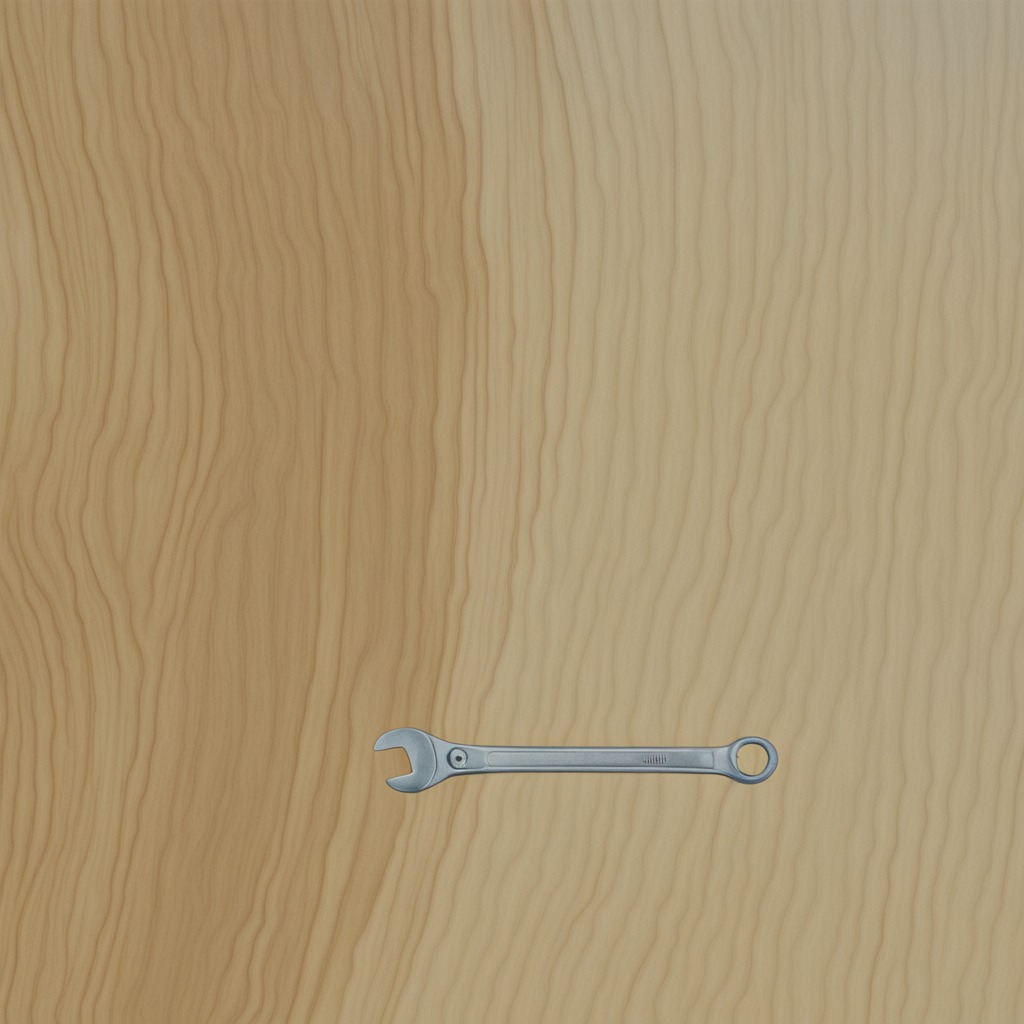
An wrench lying on a plywood surface in a paint workshop lit by afternoon window light.